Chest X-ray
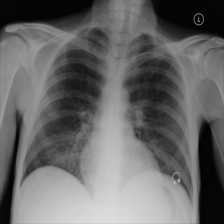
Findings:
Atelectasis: negative
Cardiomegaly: negative
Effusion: negative
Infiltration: negative
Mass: negative
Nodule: negative
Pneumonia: negative
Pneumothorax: negative
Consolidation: negative
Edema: negative
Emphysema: negative
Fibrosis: negative
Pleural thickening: negative
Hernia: negative